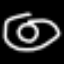
Label: donut